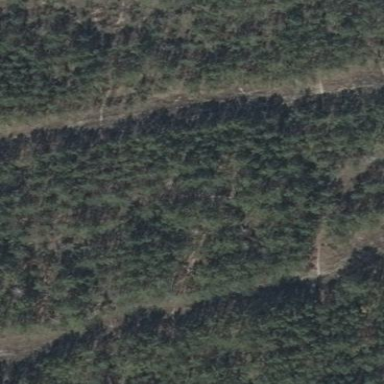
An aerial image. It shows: Forest dominated by needle-leaved trees.